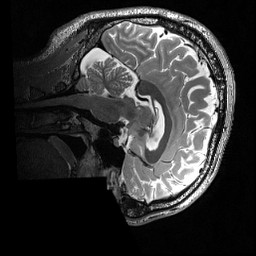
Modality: T2w
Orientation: sagittal
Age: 20
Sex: male
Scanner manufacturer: siemens
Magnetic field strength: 3 T
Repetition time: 3.2 s
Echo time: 0.56 s